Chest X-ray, PA view. Patient: 58 years old, sex F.
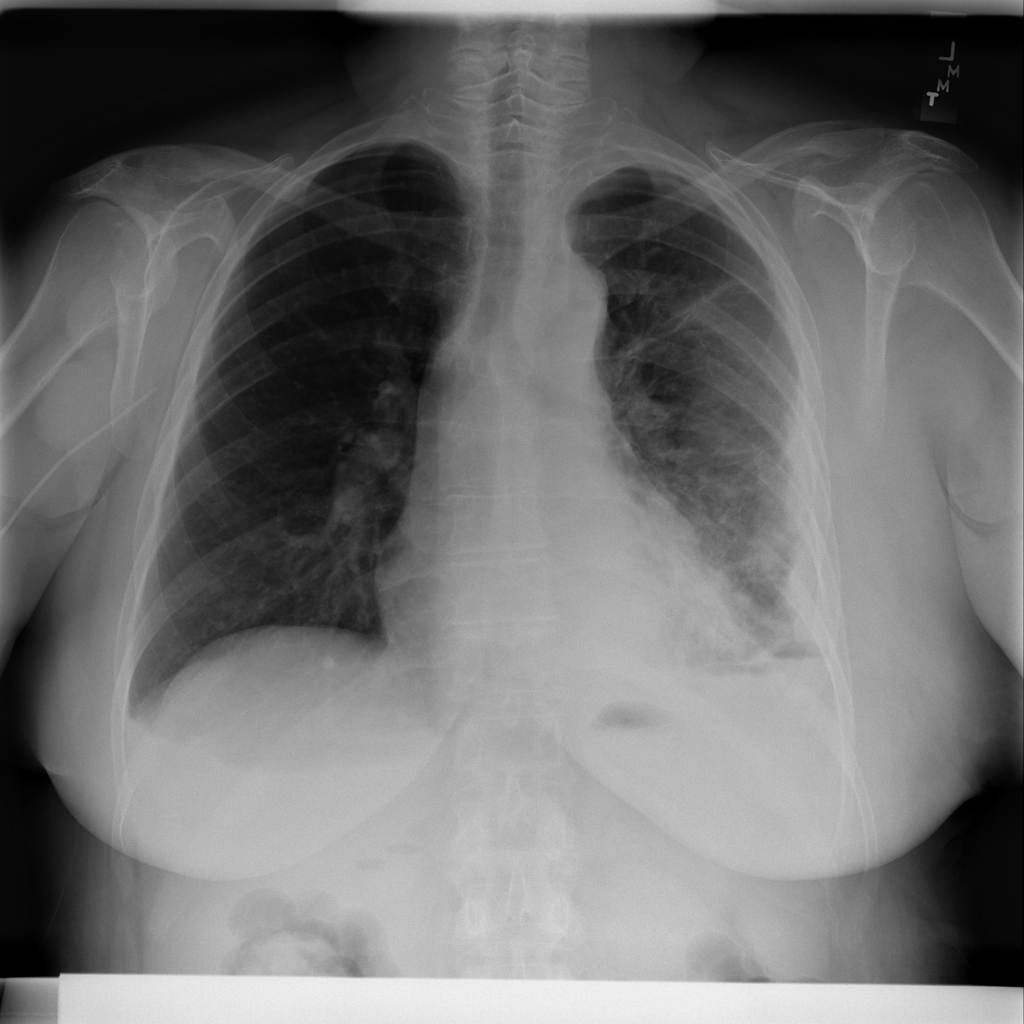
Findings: Mass, Pleural_Thickening